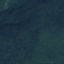
Land use / land cover: Forest